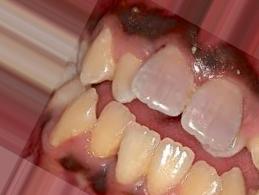
Condition: Tooth Discoloration